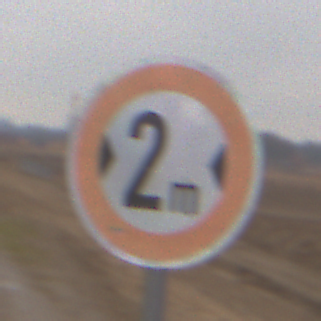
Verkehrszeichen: TatsaechlicheBreite2
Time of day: Midday
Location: Outdoor (RoadRail)
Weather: Overcast
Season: NotSpecified
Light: Natural